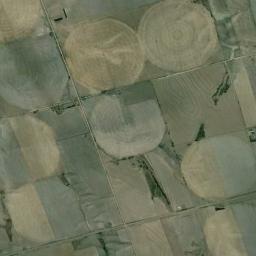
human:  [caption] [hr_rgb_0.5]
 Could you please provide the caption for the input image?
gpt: Different round fields have different colours .

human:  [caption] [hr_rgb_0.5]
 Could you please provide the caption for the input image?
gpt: Many light green and light yellow mixed circular farmland .

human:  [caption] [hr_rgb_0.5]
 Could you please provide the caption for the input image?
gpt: There are some light green circle farmland and square farmland .

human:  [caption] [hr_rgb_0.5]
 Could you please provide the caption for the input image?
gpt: Several khaki circular farmlands with different radii and radians are surrounded by some square farmlands  .

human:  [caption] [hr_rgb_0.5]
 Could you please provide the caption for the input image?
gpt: There are many yellow circular farmlands of the same size .